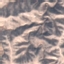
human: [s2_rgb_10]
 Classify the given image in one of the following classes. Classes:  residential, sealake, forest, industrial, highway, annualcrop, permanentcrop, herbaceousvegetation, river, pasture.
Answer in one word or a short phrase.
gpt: HerbaceousVegetation